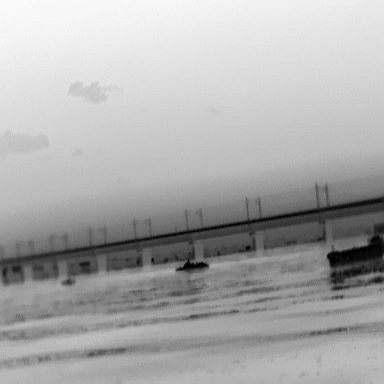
There are three objects shown in the infrared image, including a canoe, a warship, and a liner.